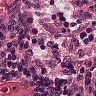
Metastatic tissue present: no